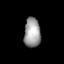
Tissue: lung
Cell type: Epithelial cells
Senescence score: 0.2104
Nuclear area (px): 472
Mean DAPI intensity: 158.252